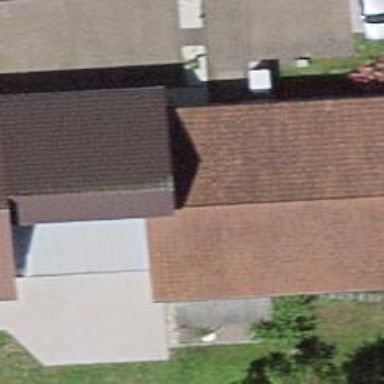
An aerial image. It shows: Group of garages.